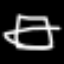
Label: square